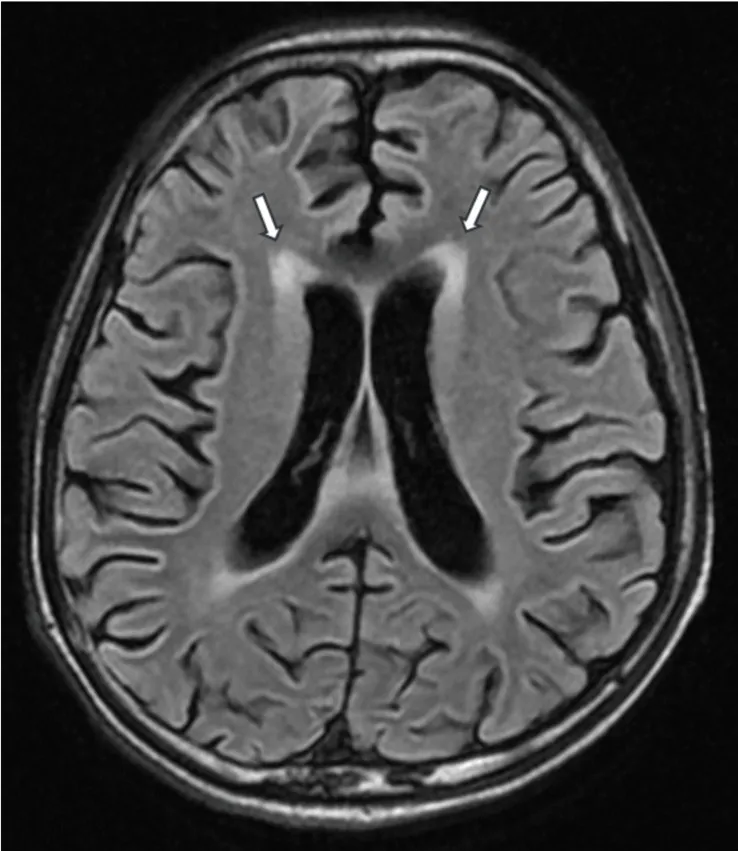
Flair MRI brain (axial section) reveals diffuse periventricular white matter hyperintensities (white arrow). MRI: magnetic resonance imaging.
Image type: radiology (mri)